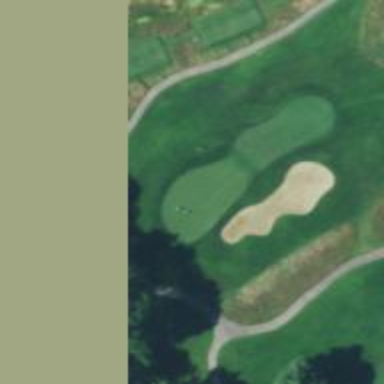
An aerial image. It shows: View of golf hole.